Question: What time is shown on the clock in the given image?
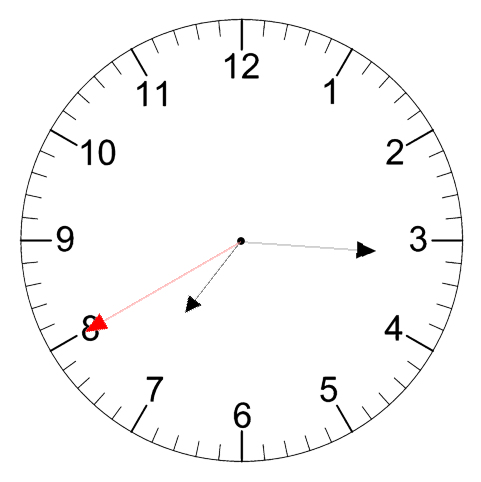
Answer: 07:15:40